Question: I'm writing a simple Android application that needs some text which should be written from right to left. So I used a TableRow as follows:
'''
<?xml version="1.0" encoding="utf-8"?>
<TableLayout xmlns:android="http://schemas.android.com/apk/res/android"
android:layout_width="fill_parent"
android:layout_height="fill_parent"
android:stretchColumns="1">
<TableRow>
<TextView
android:id="@+id/ada"
android:layout_height="wrap_content"
android:layout_width="wrap_content"
android:layout_column="1"
android:text="Open..."
android:padding="3dip" />
</TableRow>
<TableRow>
<TextView
android:id="@+id/myview"
android:layout_marginRight="34dip"
android:layout_marginLeft="6dip"
android:layout_height="100dip"
android:layout_width="wrap_content"
android:layout_column="1"
android:text="Ctrl-O"
android:gravity="right"
/>
</TableRow>
</TableLayout>
'''
And inside activity, I wrote:
'''
TextView myView=(TextView)findViewById(R.id.myview);
myView.setText("welcome 1 ");
'''
It works well and the "welcome 1" is positioned on the right ( as desired). But when the length of text increases, TextView does not display the text properly and end of each line is out of screen. Here is a screenshot, if I change above code as follows:
'''
myView.setText("welcome 1 welcome 2 welcome 3 welcome 4 welcome 5 welcome 6 welcome 7 welcome 8 welcome 9 welcome 10 ");
'''

Your help would be appreciated.
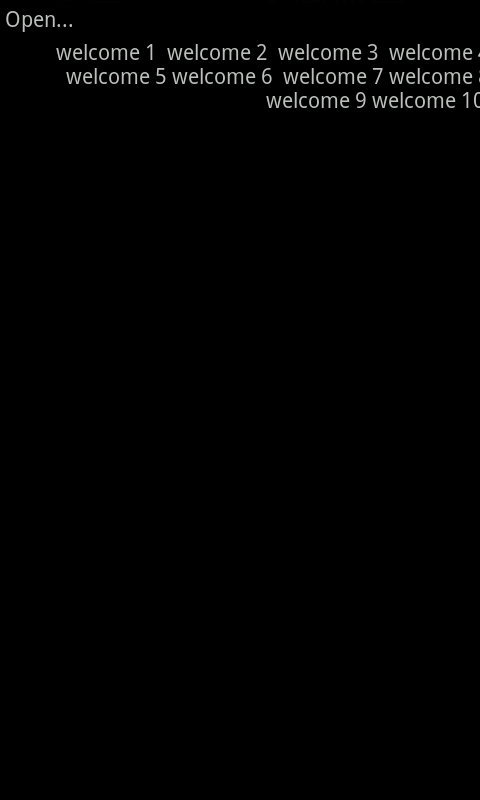
Answer: Your TextView is being pushed to the right by your 'android:layout_marginLeft' attribute. Margins are outside the view, which you've set to wrap all your content. You probably want to use 'android:layout_paddingLeft' instead. Padding is placed inside the view itself, so does not add to the space it takes up in the parent.